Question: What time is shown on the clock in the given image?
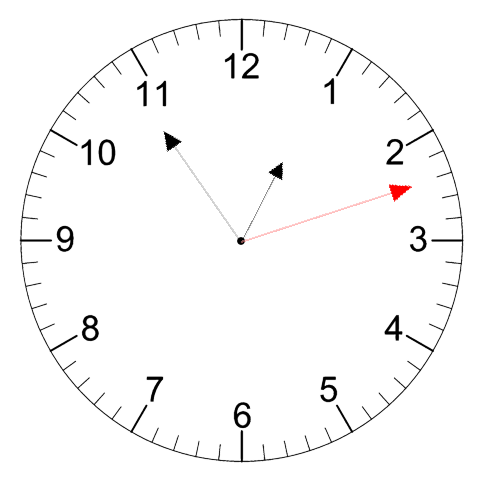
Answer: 12:54:12